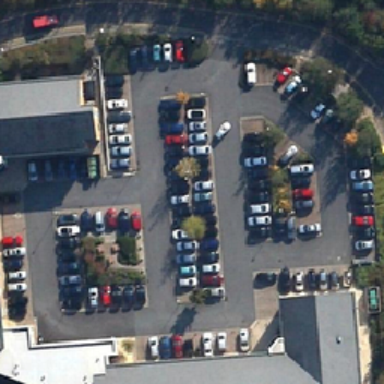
Four cars are on the wide road .